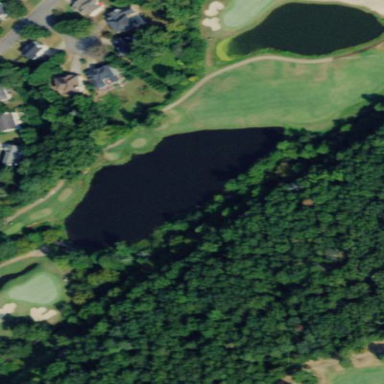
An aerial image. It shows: Water hazard in golf course. The hazard is natural water feature.